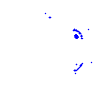
Particle: proton